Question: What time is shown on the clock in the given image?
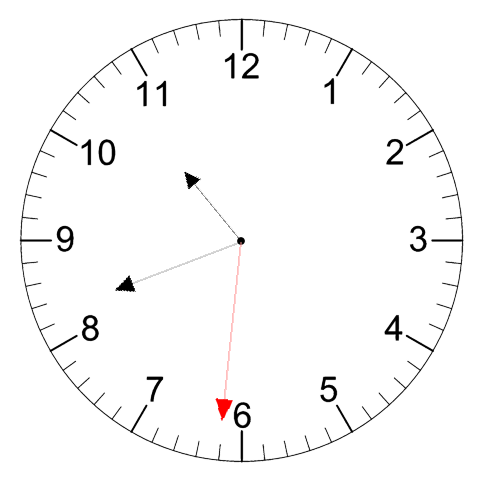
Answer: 10:41:31